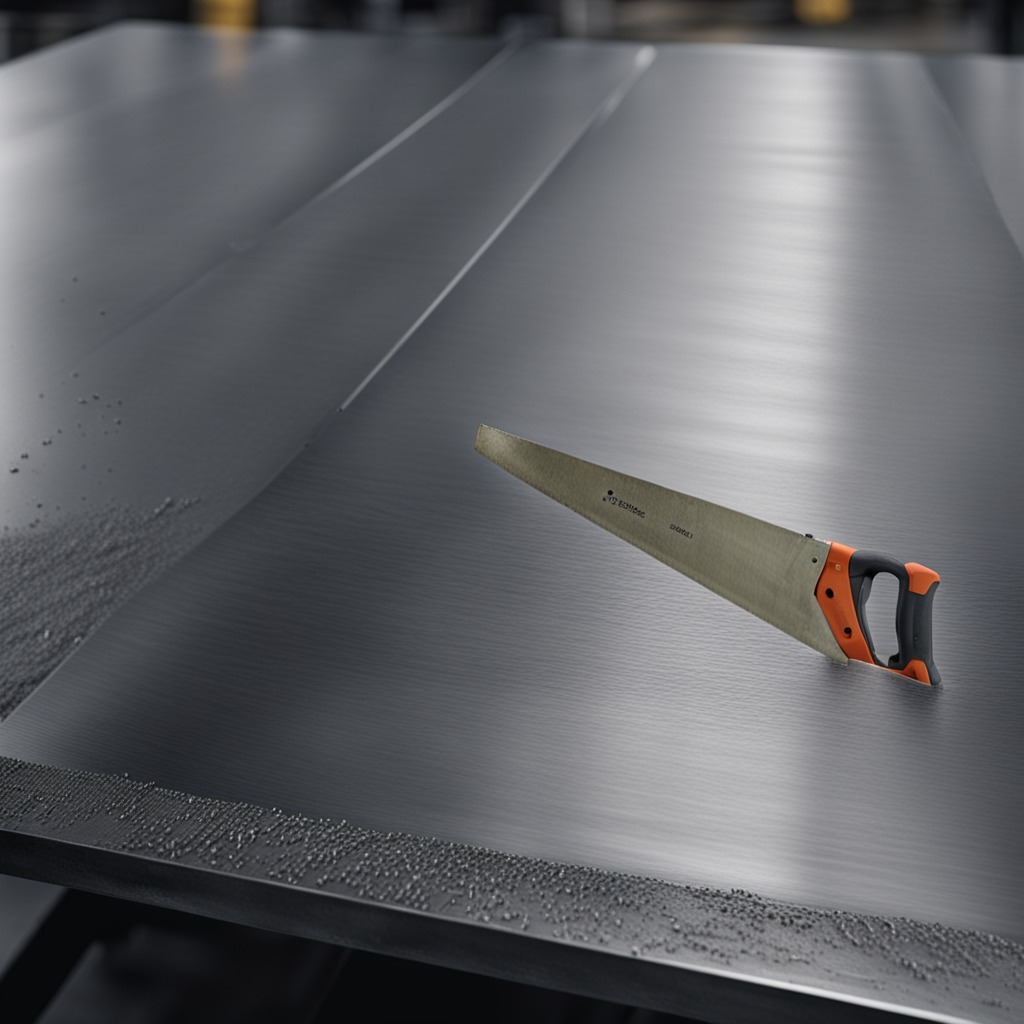
A metal saw is lying on a cold steel table in a mining workshop.